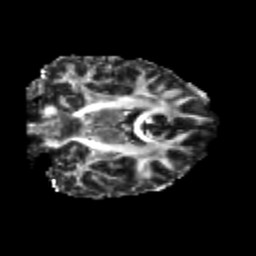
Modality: FA
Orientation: coronal
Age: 29
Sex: male
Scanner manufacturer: siemens
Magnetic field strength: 3 T
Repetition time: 3.5 s
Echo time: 0.104 s